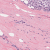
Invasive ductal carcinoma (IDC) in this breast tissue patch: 1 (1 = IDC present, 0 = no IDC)